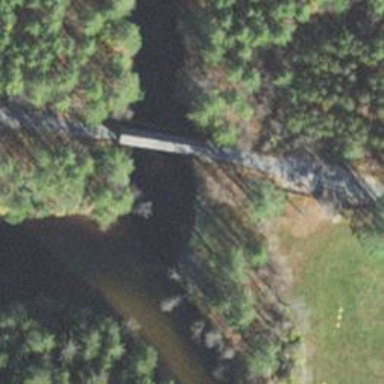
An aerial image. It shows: Covered bridge over tertiary road with asphalt surface.